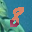
Label: 8